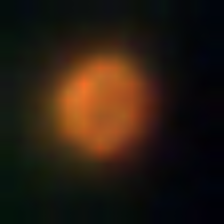
Taxon: NanoPlankton
Group: Other